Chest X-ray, PA view. Patient: 70 years old, sex M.
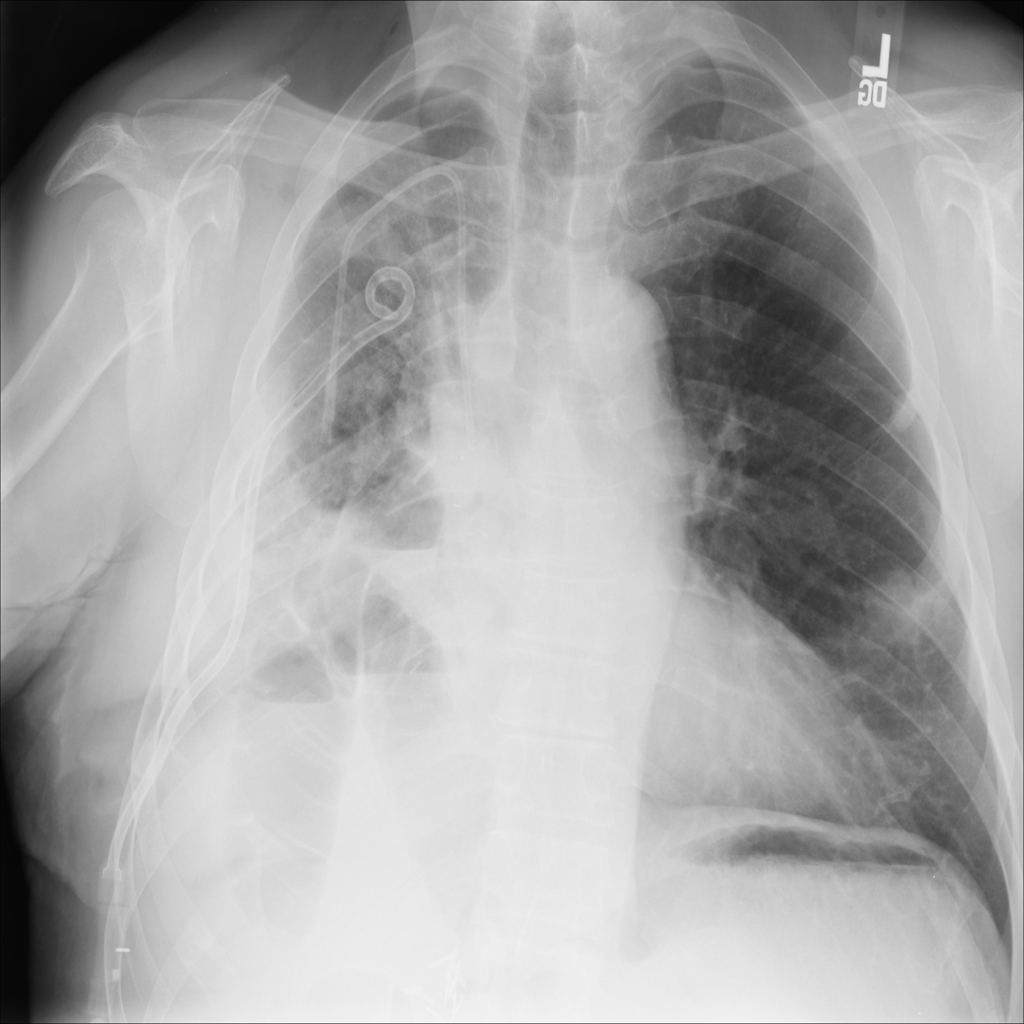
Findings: No Finding